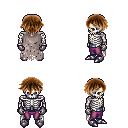
a pixel art fantasy rpg character, male body template, skeleton, gray tattered cape, magenta pants, brown short bangs hairstyle, metal gloves, metal boots, four views (front, back, left, right), 2x2 character sprite sheet, small pixel art, hard edges, no anti-aliasing